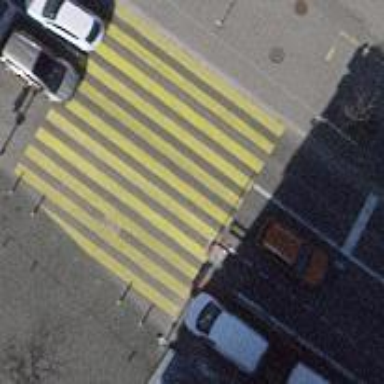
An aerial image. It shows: Footway crossing with marked asphalt surface.